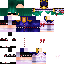
A female human skin with medium skin, wearing brown long hair dressed in a blue hoodie and blue pants, featuring a closed mouth.